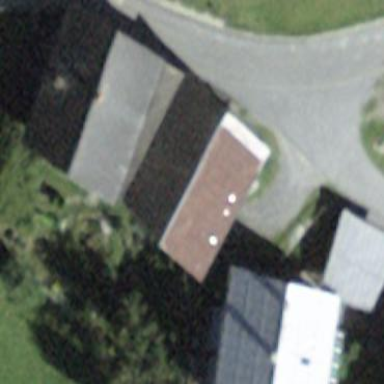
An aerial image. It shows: Simple house.